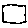
Label: square